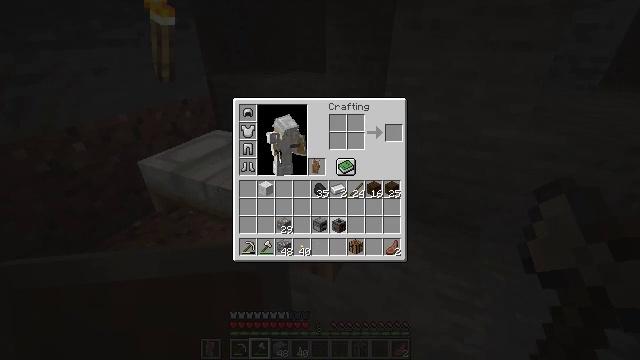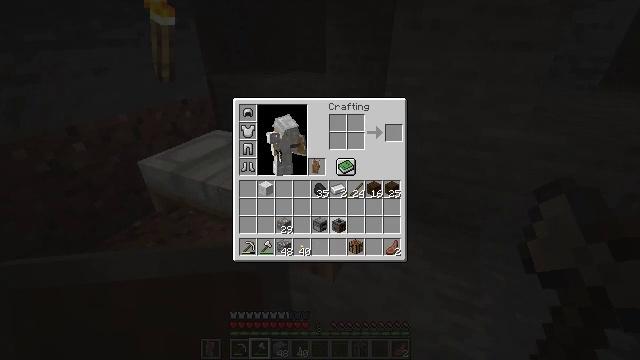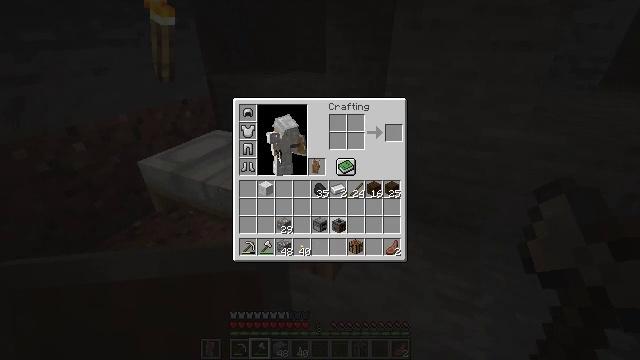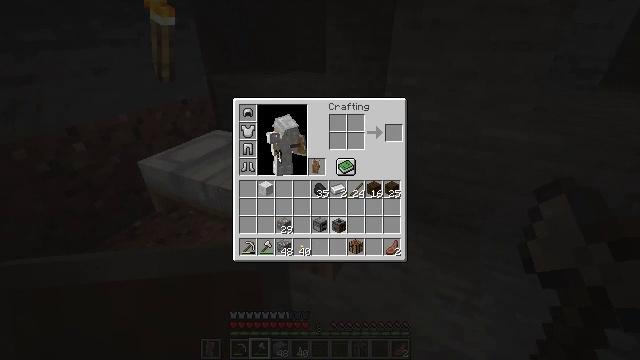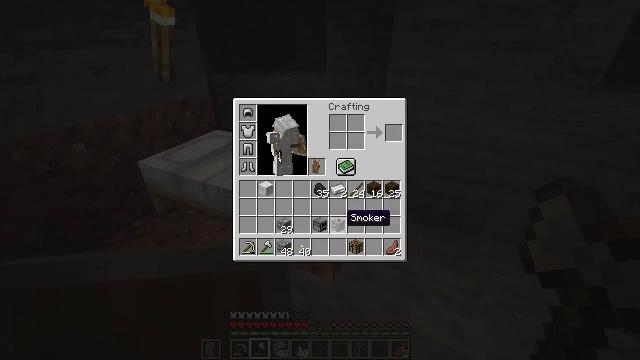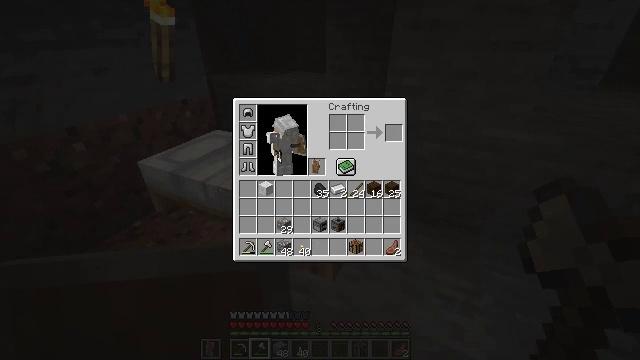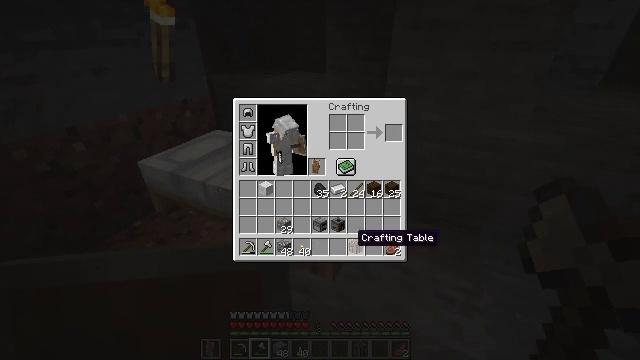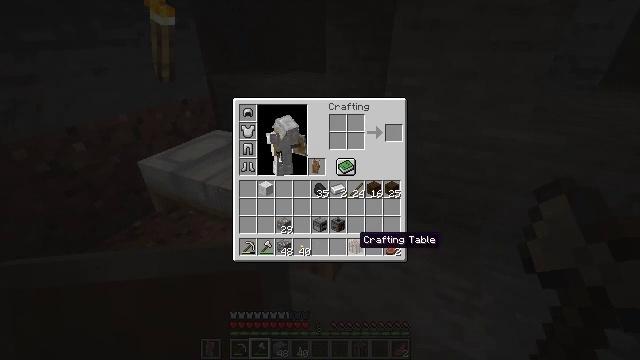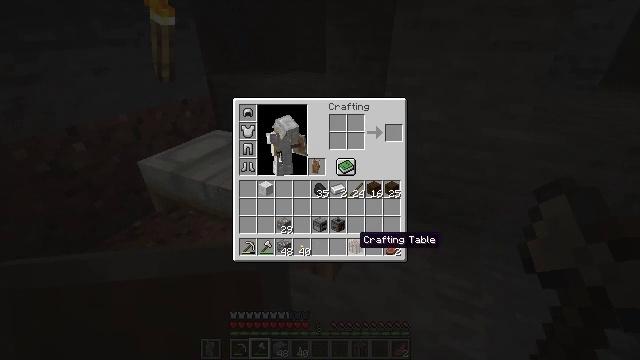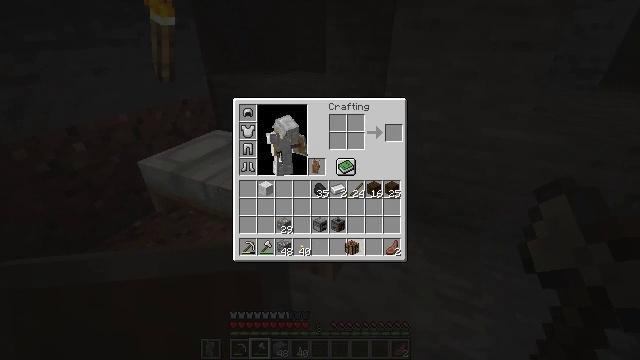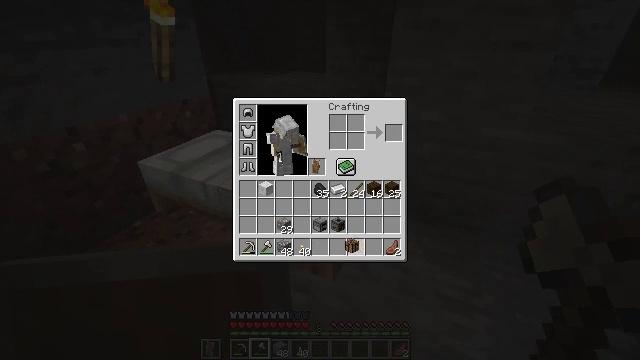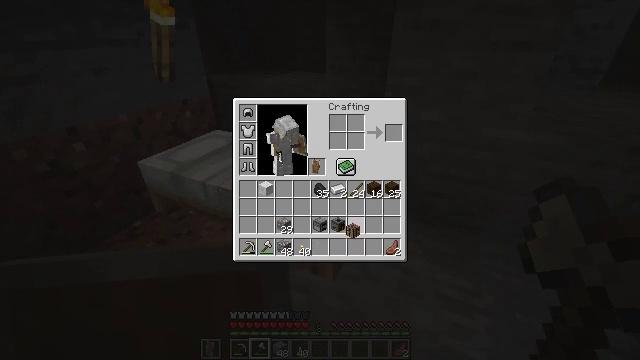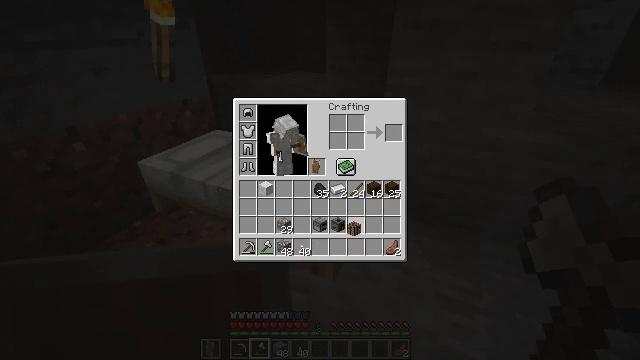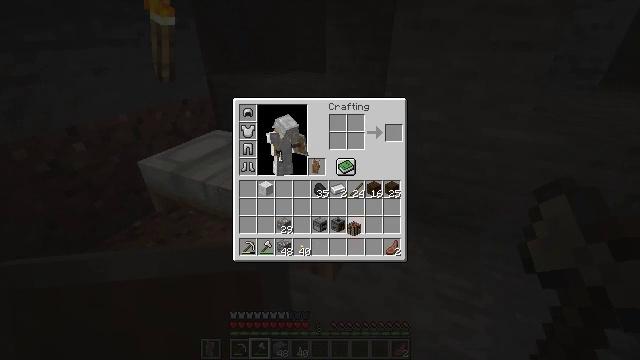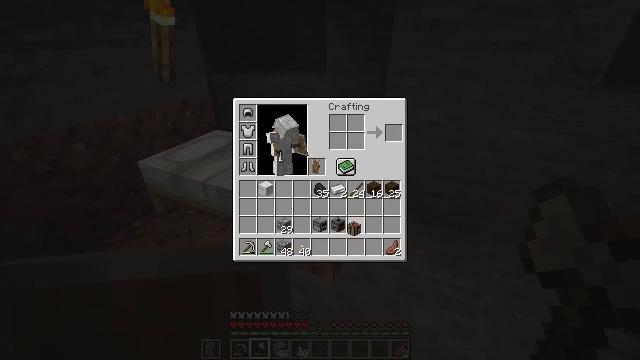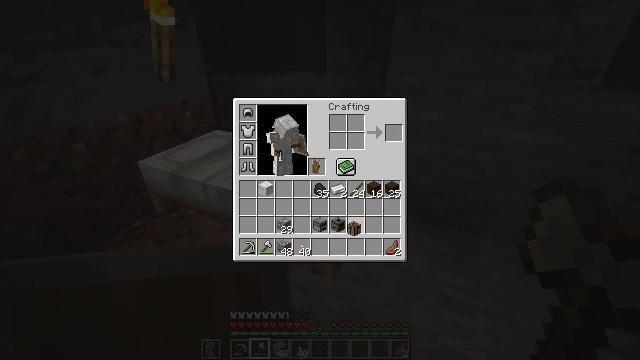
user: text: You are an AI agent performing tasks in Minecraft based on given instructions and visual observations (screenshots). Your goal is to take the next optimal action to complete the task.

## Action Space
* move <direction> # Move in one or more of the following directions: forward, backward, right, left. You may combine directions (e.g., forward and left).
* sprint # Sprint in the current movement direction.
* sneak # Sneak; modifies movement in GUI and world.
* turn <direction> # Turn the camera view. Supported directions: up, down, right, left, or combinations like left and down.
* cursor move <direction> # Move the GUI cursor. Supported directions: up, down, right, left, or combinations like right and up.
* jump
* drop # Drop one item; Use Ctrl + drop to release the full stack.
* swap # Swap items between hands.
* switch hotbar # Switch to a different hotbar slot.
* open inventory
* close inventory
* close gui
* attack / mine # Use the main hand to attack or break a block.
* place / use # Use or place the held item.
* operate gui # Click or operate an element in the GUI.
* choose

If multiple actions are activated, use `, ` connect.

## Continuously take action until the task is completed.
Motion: motion action
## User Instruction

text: Break the white bed to relocate it.
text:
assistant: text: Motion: no_op
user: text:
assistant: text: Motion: operate gui
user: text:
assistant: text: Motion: operate gui
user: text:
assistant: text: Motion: no_op
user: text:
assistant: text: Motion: cursor move down
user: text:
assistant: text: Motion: cursor move down
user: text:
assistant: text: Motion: no_op
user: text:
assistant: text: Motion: no_op
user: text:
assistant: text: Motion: operate gui
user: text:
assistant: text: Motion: operate gui
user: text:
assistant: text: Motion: cursor move up
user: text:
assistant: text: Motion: no_op
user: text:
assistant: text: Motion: no_op
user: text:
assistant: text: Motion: operate gui
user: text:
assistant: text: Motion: operate gui
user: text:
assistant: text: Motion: operate gui
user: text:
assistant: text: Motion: no_op
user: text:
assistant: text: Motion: no_op
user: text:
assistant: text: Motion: no_op
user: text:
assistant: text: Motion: no_op
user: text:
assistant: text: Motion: no_op
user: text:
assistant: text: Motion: attack / mine
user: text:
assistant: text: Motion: attack / mine
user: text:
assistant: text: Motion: attack / mine
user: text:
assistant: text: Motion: turn left and down, attack / mine
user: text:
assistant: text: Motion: attack / mine
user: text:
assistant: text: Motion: attack / mine
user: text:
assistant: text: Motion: attack / mine
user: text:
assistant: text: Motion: attack / mine
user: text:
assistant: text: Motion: attack / mine